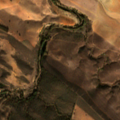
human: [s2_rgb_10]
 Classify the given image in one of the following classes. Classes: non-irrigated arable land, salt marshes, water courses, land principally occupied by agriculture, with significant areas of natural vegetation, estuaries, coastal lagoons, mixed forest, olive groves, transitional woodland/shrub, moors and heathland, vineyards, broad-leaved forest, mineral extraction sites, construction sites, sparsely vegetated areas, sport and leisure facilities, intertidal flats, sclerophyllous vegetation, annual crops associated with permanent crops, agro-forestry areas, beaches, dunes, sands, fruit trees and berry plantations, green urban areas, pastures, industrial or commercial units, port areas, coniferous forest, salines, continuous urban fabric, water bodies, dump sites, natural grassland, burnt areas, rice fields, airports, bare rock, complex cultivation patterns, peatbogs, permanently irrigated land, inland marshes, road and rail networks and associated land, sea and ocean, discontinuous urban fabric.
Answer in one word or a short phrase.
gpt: non-irrigated arable land, broad-leaved forest, sclerophyllous vegetation